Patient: sex M, age 61
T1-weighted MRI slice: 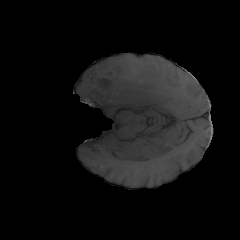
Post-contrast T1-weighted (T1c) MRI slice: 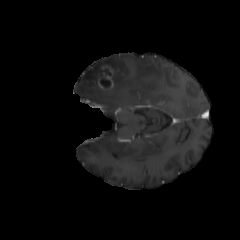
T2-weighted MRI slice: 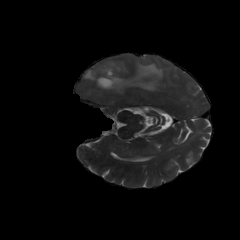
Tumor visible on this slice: yes
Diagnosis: Glioblastoma, IDH-wildtype
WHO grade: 4